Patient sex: F
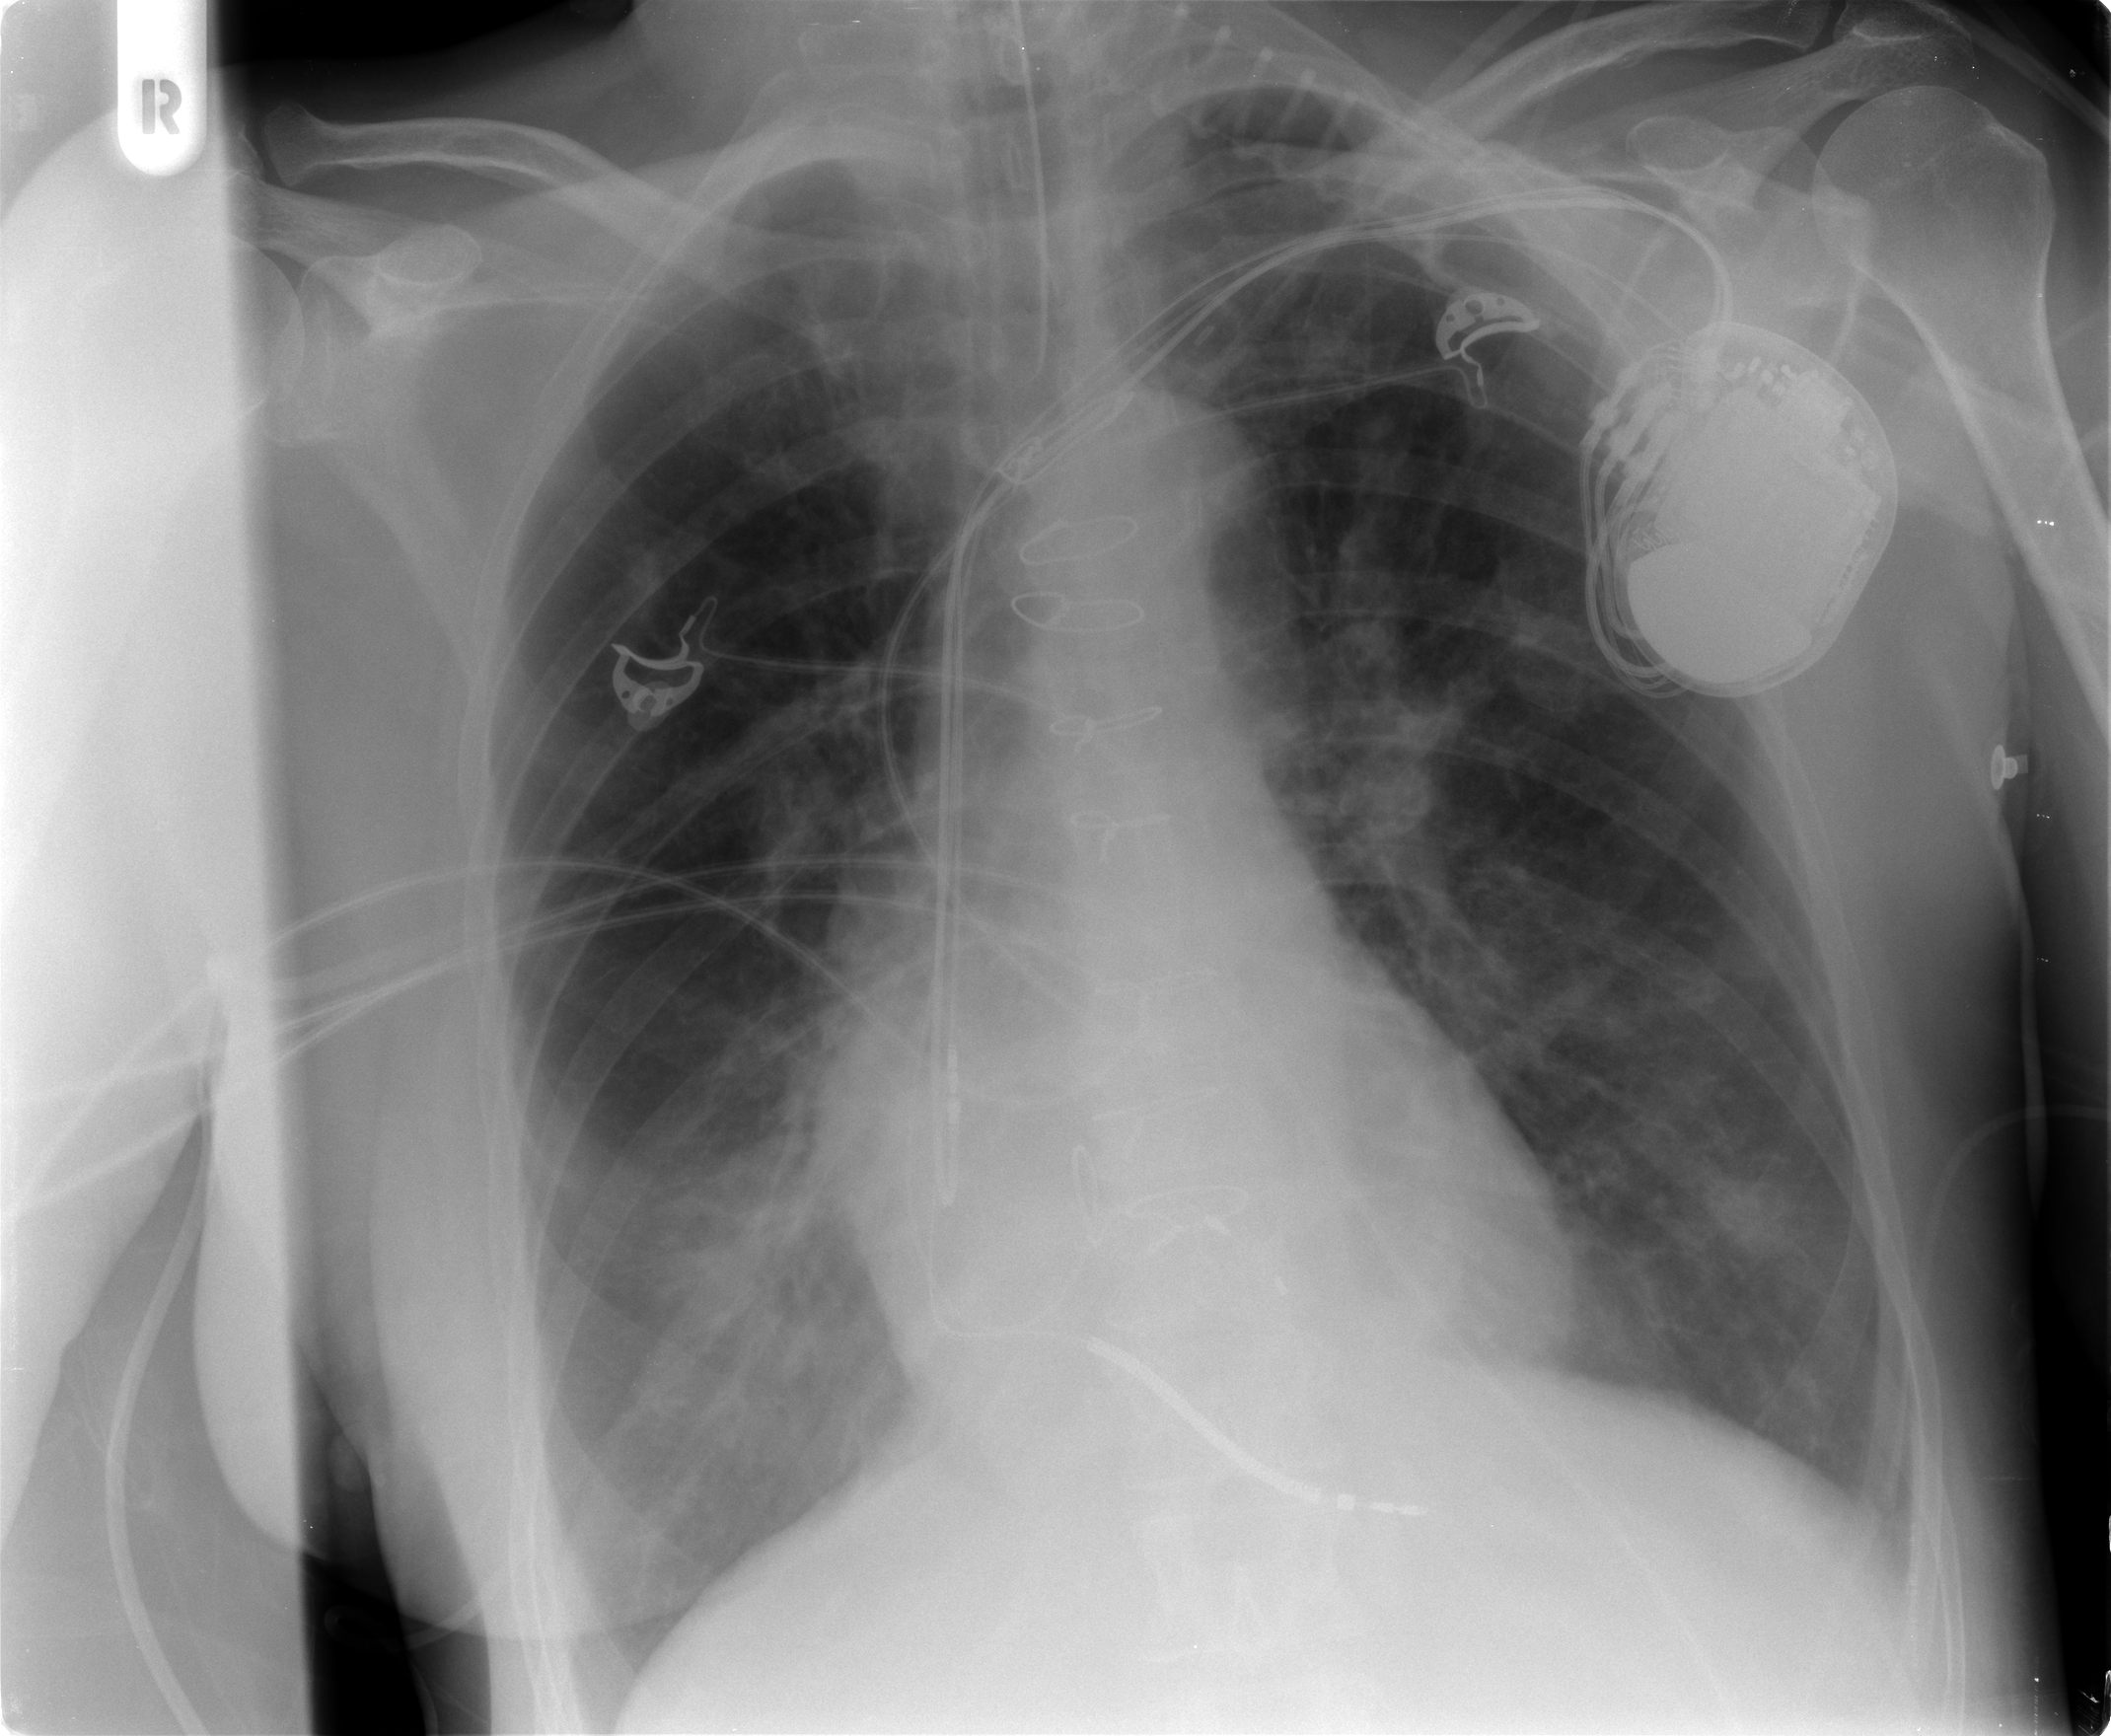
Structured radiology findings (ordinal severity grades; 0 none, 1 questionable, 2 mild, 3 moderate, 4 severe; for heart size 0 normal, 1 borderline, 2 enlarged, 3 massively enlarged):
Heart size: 2
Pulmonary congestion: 2
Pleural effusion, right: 0
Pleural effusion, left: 2
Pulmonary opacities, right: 2
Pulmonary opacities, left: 0
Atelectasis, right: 2
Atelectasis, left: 2